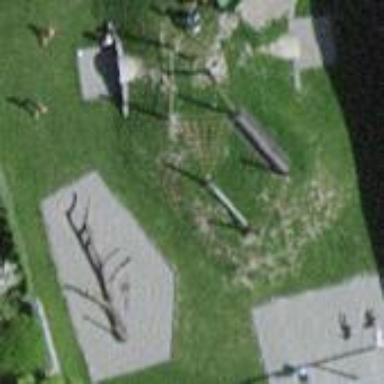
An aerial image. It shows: Playground area for leisure land.